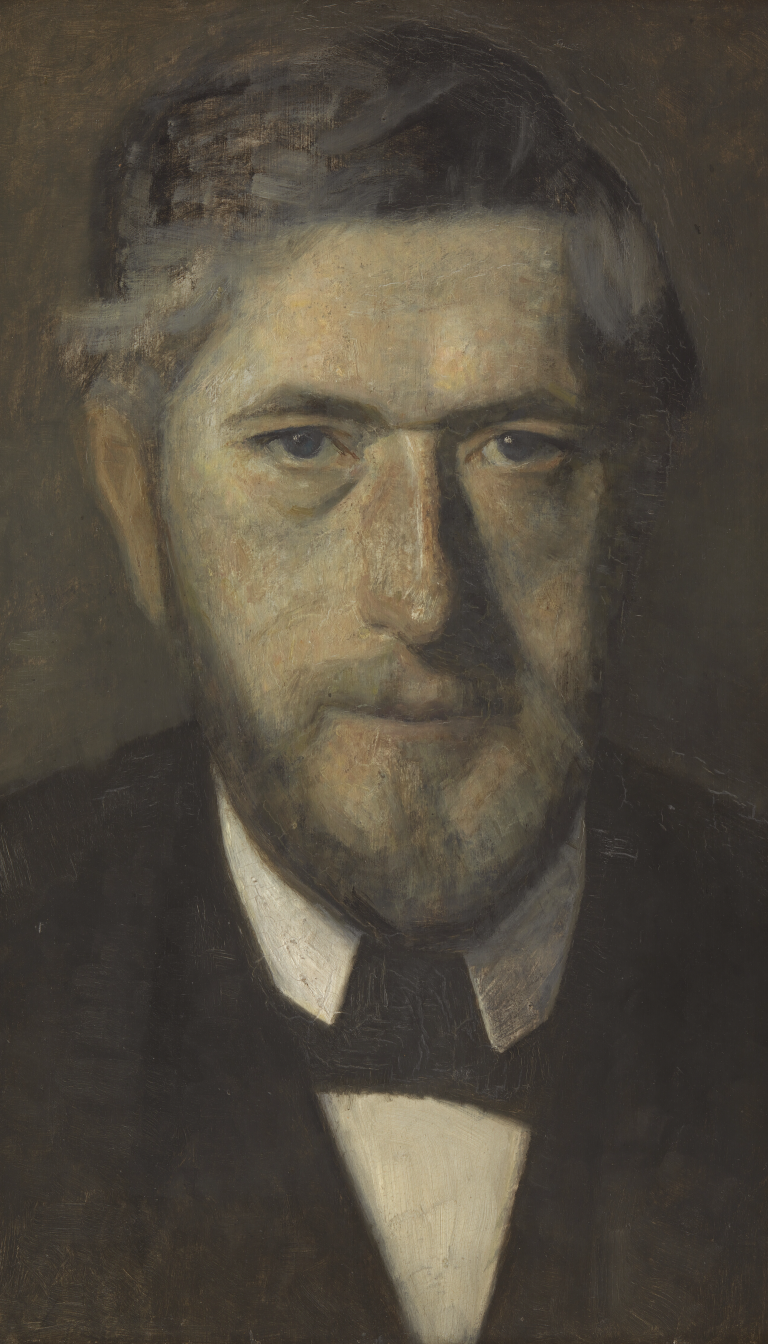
portrait painting, extreme close up, bright diffused light, middle-aged man in dark jacket with white shirt and dark tie facing viewer with heavy-lidded gaze, greying hair, neutral muted background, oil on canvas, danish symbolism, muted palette